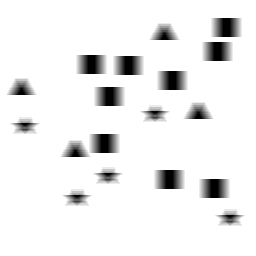
Squares: 9
Triangles: 4
Stars: 5
Total shapes: 18